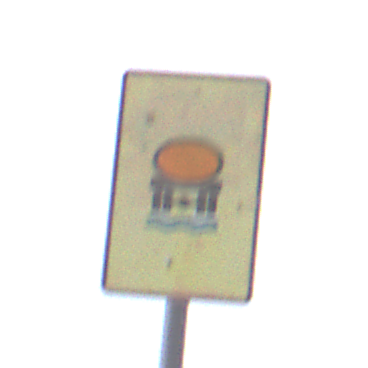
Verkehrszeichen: FahrzeugeMitWassergefaehrdenderLadungOhnePfeilsymbol
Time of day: MorningAfternoon
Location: Outdoor (Nature)
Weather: Overcast
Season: NotSpecified
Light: Natural